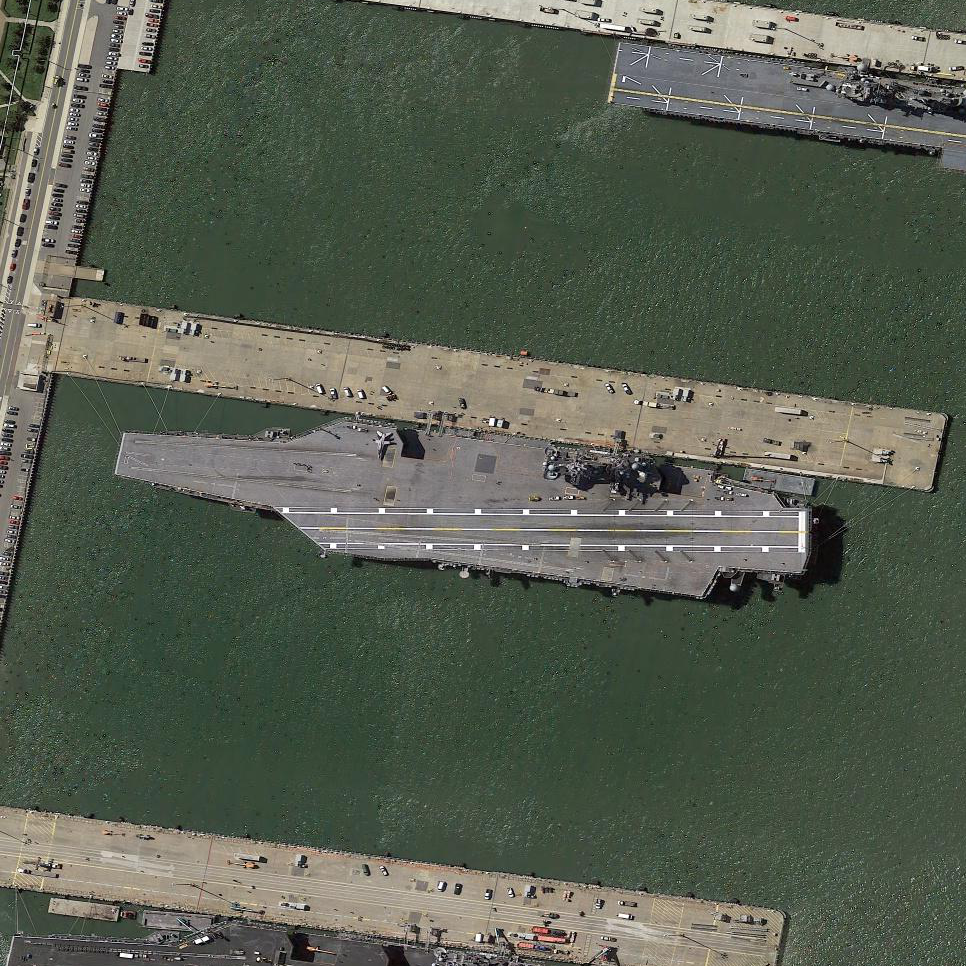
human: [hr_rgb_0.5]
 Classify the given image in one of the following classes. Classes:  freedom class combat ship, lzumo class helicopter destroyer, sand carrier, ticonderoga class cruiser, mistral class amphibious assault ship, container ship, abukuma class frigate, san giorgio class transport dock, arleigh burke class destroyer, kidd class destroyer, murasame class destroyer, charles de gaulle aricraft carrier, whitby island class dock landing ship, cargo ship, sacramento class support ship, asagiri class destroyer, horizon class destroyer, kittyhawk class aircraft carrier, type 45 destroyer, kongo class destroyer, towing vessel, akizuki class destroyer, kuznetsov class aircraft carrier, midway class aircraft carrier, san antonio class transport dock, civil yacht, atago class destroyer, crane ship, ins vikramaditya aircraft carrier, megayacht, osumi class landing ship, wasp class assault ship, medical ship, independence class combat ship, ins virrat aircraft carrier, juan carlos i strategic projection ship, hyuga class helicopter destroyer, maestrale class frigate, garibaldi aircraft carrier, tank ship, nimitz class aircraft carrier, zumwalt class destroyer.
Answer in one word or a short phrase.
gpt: Nimitz class aircraft carrier